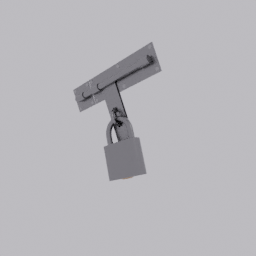
Label: mechanical